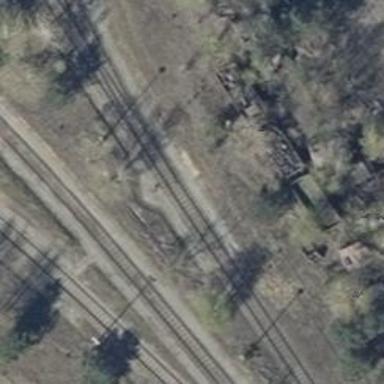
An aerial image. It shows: Railway switch.